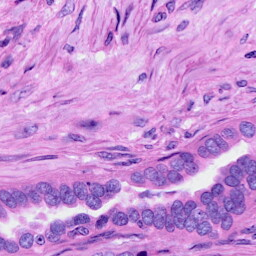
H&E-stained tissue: Ovarian